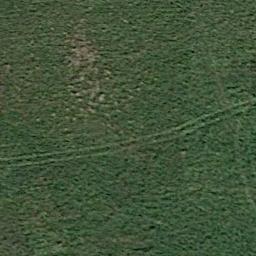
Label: meadow